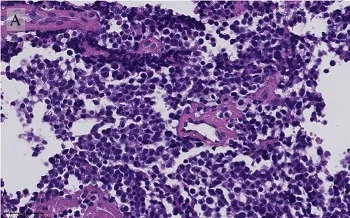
Pathological features of the penile lesion. (A) The H and E stain showed that the tumor is composed of uniform small round cells (magnification 400 x).
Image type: pathology (h&e)